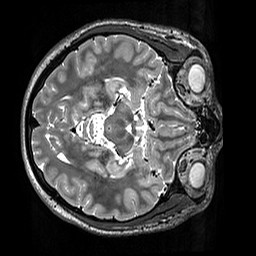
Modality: T2w
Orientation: axial
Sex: male
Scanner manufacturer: siemens
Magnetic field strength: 3 T
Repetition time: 3.2 s
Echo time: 0.409 s